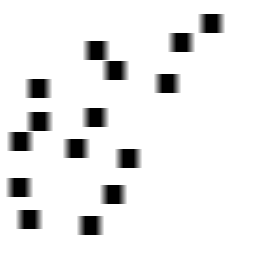
Squares: 15
Triangles: 0
Stars: 0
Total shapes: 15